Question: Is there a way to get the count of the currently existing textures, buffers or shaders of a WebGL context? Like the numbers you can get in Firefox if you look at 'about:memory'.

I'd like to check if all these are deleted successfully when my application closes.
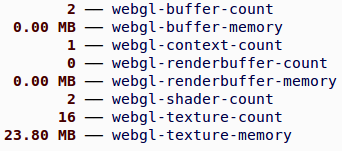
Answer: There is no way to get that info directly from the WebGLRenderingContext but you could easily augment the context yourself something like
'''
var numTextures = 0;
var originalCreateTextureFn = gl.createTexture;
var originalDeleteTextureFn = gl.deleteTexture;
gl.createTexture = function() {
++numTextures;
return originalCreateTextureFn.call(gl);
};
gl.deleteTexture = function(texture) {
--numTextures;
originalDeleteTextureFn.call(gl, texture);
};
'''
You can write similar functions for other resources.
Of course if you want to be perfect you'd probably need to add a flag to each object just incase you try to delete something twice and also check the object passed in is actually the right kind. Something like
'''
var numTextures = 0;
var originalCreateTextureFn = gl.createTexture;
var originalDeleteTextureFn = gl.deleteTexture;
gl.createTexture = function() {
++numTextures;
var texture = originalCreateTextureFn.call(gl);
texture.__deleted__ = false;
};
gl.deleteTexture = function(texture) {
if (texture && texture instanceof WebGLTexture && !texture.__deleted__) {
texture.__deleted__ = true;
--numTextures;
}
originalDeleteTextureFn.call(gl, texture);
};
'''